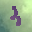
Label: 3